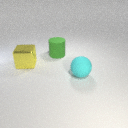
large yellow metal cube to the left of large green rubber cylinder